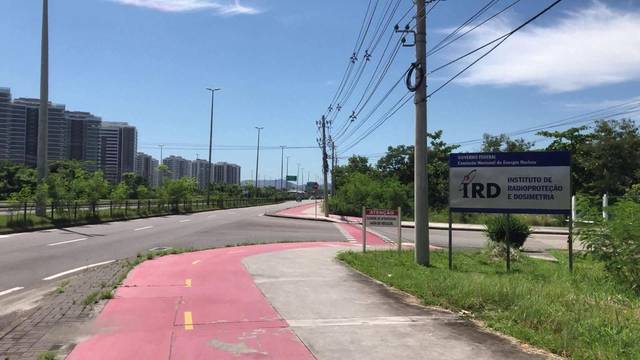
Region: Brazil
Coordinates: -22.974, -43.391